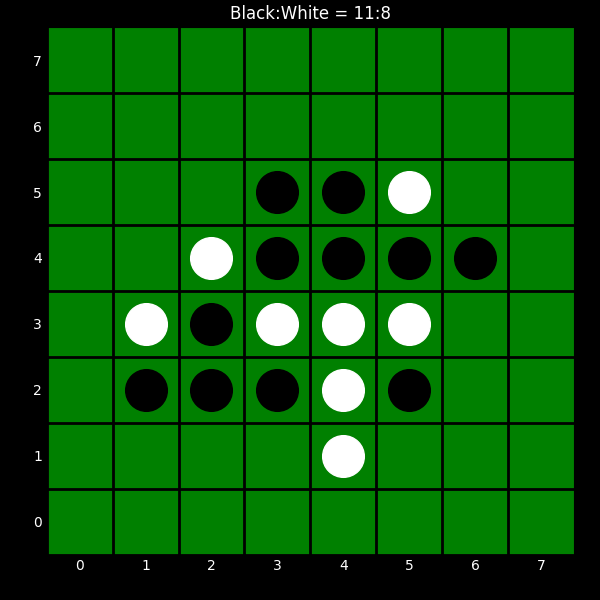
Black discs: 11
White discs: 8